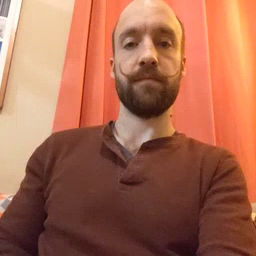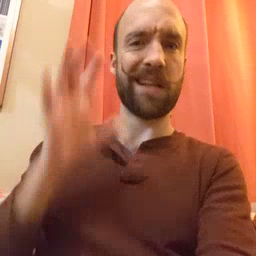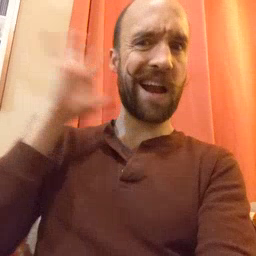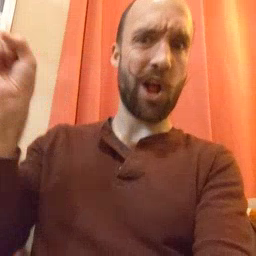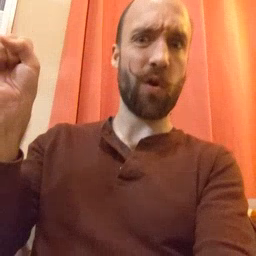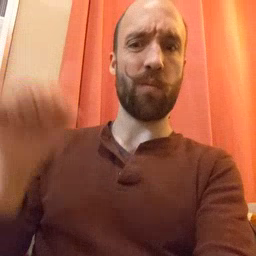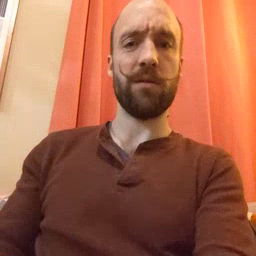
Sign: loud